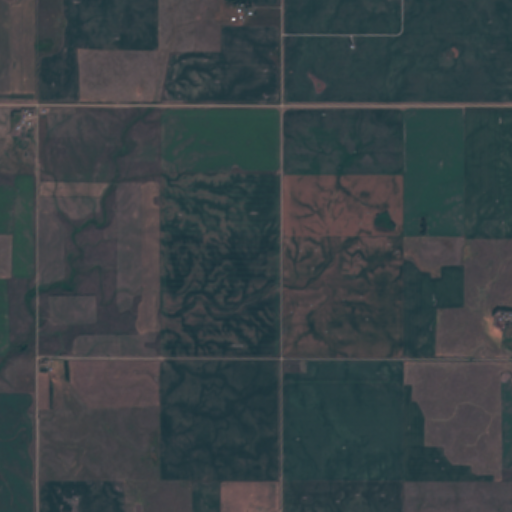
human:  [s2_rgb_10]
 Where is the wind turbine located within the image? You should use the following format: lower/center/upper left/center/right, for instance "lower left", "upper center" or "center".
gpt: The wind turbine is located in the upper right of the image.
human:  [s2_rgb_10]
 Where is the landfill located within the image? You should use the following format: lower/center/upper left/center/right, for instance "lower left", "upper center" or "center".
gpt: There is no landfill in the image.